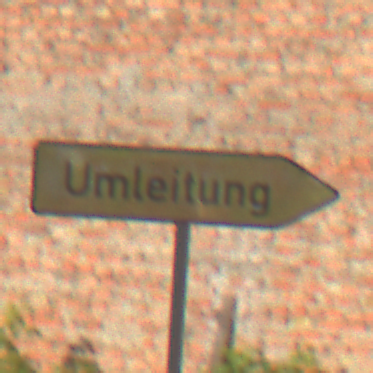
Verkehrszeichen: UmleitungswegweiserRechtsweisend
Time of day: MorningAfternoon
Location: Outdoor (Suburban)
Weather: PartlyCloudy
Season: NotSpecified
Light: Natural